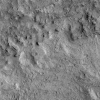
Atmospheric dust classification: not_dusty